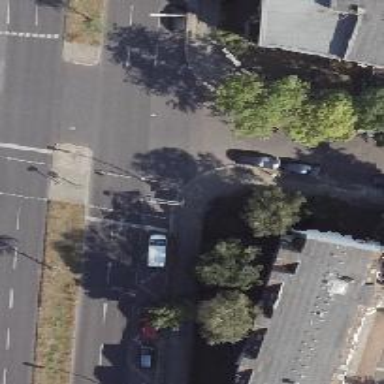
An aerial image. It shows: Asphalt footway with separate island crossing. The crossing is equipped with traffic signals.